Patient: sex M, age 71
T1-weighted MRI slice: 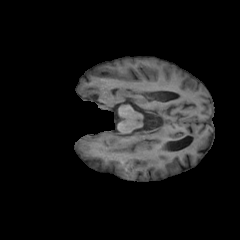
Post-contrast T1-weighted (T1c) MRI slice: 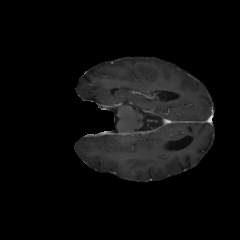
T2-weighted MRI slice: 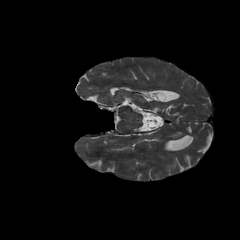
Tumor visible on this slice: no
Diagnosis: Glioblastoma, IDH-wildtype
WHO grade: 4